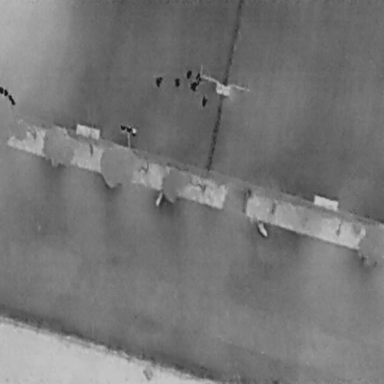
There are six People in the infrared image.